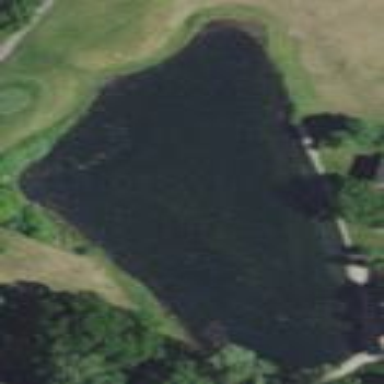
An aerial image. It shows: Scenic view of water hazard on golf course. The natural water feature adds beauty to the landscape.